Question: Hello all I have this script and I want, that this image was in one line and not brake other line but my code not work well please help me
html
'''
<div class="history_slider">
<img src="img/pic/red-bull.jpg"/>
<img src="img/pic/red-bull.jpg"/>
<img src="img/pic/red-bull.jpg"/>
<img src="img/pic/red-bull.jpg"/>
</div>
'''
css
'''
.history_slider{
position:relative;
width:900px;
height:500px;
outline:1px solid #d6d7db;
overflow:scroll;
}
.history_slider img{
width:700px;
height:100%;
margin-left:125px;
margin-right:125px;
display:inline;
white-space: nowrap;
}
'''

I want like this
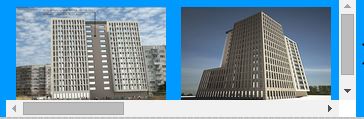
Answer: Just move the 'white-space: nowrap;' declaration from the '.history_slider img' to the '.history_slider' selector. And maybe you have to adjust the widths, because they don't seem to add up/fit.
Furthermore, it seems like you could do with a beginner's course, because these really are very basic matters. <URL>.